Interaction volume radius: 5 \u00c5
Interaction volume height: 45 \u00c5
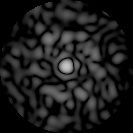
Disorder parameter: 0.8257